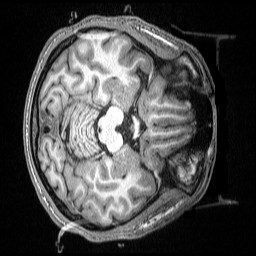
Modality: T1w
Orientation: axial
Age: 26
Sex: male
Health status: ill
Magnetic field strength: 3 T
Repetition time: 2.53 s
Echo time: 0.00331 s